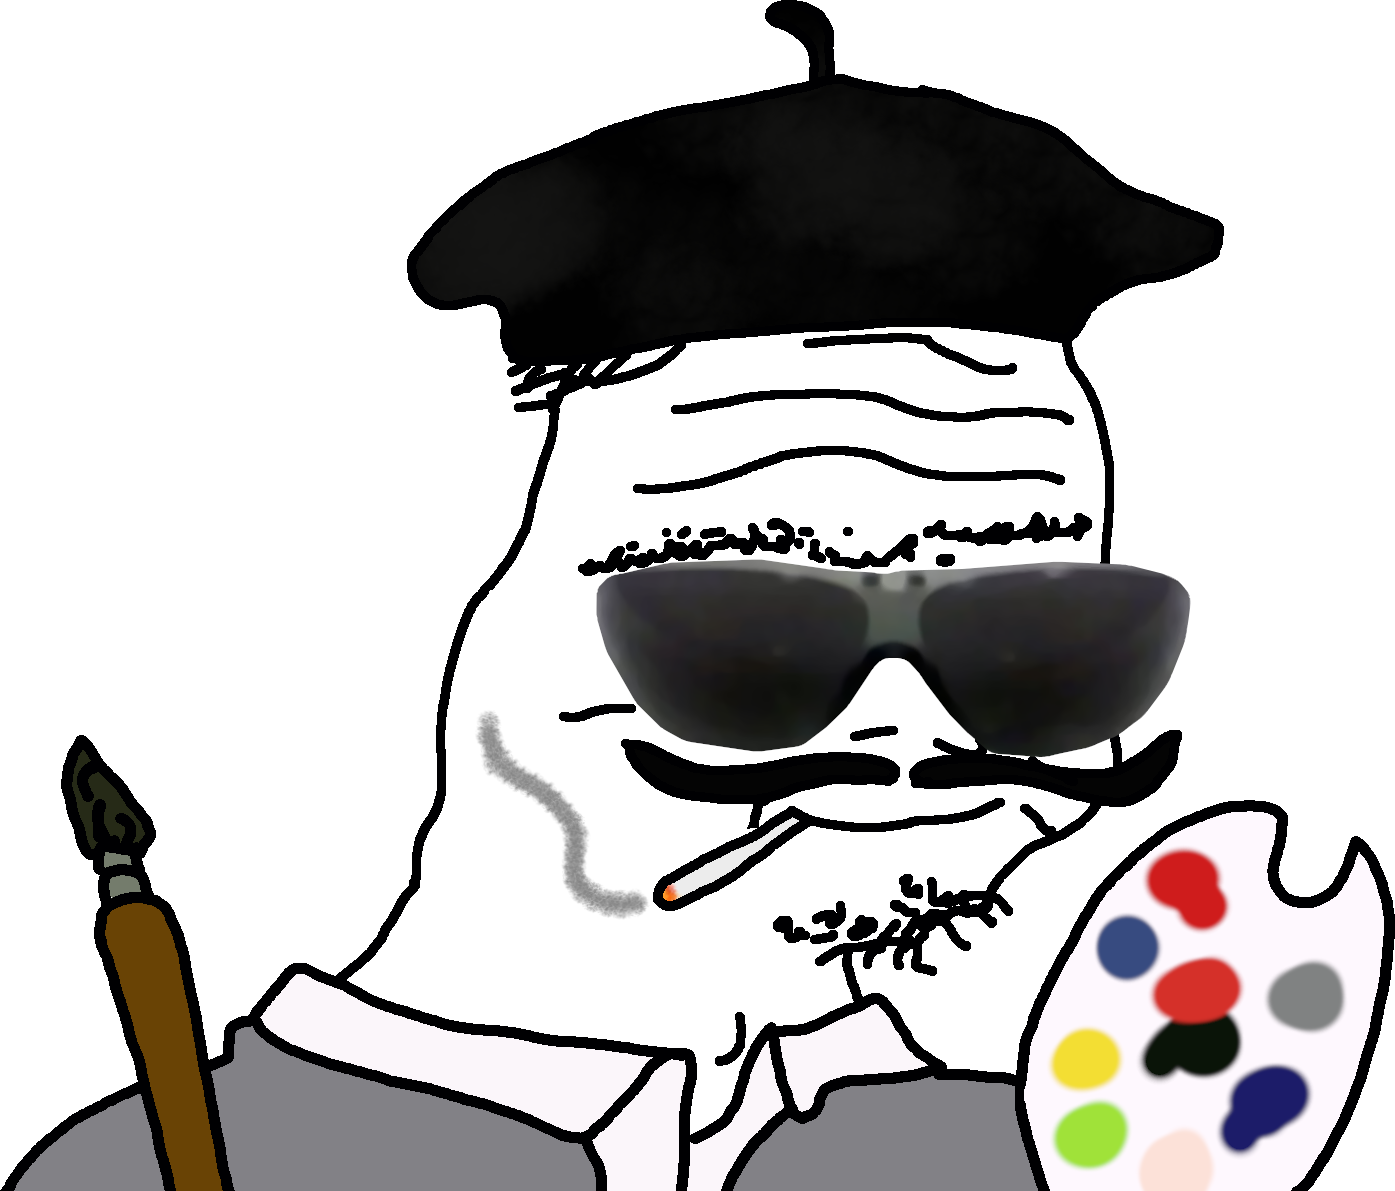
Label: 5_Boomer